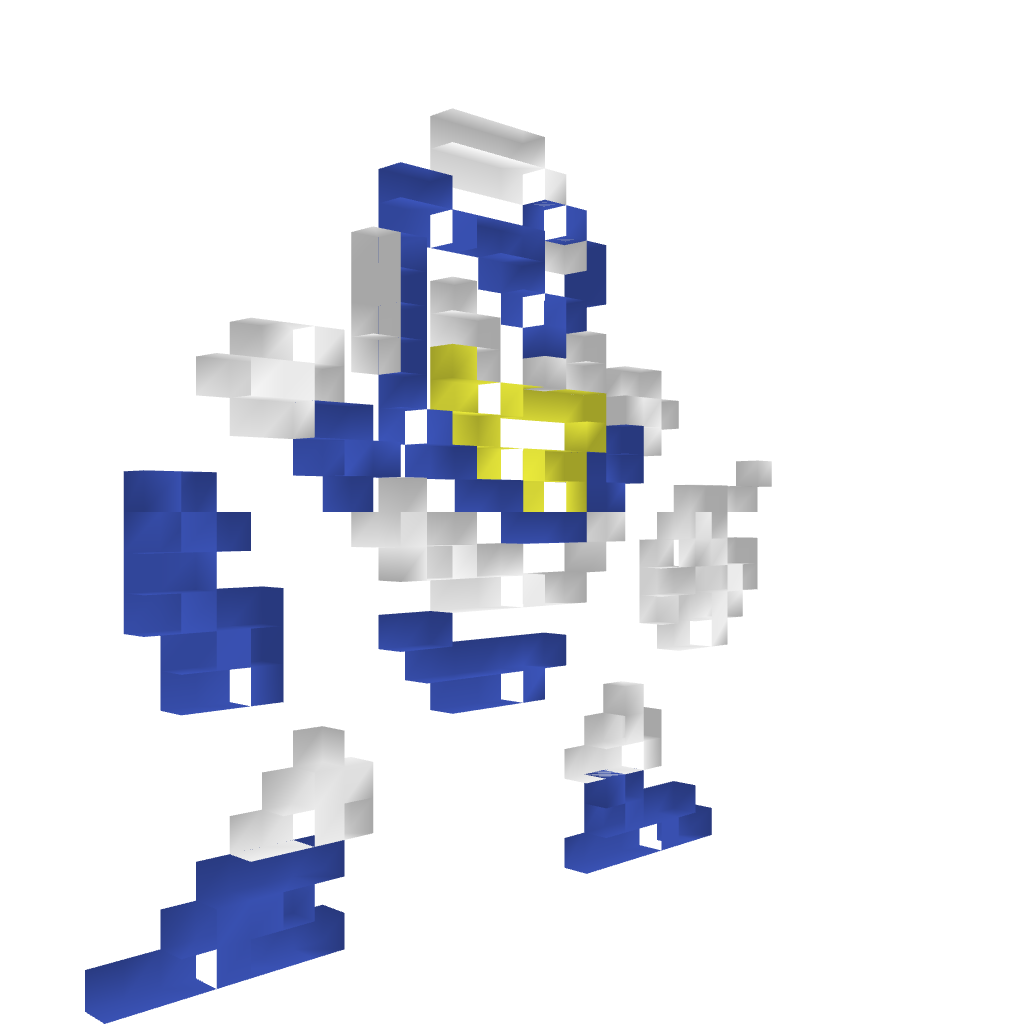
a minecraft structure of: Flashman (ErnieCIII) bad low quality